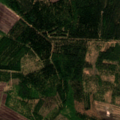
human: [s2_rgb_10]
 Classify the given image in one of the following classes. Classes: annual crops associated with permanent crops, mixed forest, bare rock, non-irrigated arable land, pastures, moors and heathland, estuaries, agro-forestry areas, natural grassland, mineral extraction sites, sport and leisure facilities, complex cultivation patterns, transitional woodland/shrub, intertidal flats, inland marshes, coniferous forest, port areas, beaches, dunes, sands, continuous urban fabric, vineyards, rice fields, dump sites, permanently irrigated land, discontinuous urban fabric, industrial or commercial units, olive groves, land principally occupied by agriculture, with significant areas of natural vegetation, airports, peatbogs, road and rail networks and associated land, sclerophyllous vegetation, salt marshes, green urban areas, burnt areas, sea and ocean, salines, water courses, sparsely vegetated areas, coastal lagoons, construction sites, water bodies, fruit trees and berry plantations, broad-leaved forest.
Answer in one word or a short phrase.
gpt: non-irrigated arable land, broad-leaved forest, coniferous forest, mixed forest